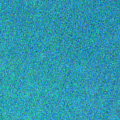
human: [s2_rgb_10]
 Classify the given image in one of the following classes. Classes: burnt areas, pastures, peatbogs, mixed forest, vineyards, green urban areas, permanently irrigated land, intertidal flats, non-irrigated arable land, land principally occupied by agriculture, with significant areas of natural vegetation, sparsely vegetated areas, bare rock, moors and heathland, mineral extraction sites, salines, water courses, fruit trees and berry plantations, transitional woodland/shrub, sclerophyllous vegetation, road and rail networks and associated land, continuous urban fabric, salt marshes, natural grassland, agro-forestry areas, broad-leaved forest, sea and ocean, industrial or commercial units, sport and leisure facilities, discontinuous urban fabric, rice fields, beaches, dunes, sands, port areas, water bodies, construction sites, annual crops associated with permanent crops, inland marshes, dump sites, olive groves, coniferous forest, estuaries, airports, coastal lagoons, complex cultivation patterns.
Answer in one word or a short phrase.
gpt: sea and ocean